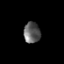
Tissue: prostate
Cell type: T cells
Senescence score: 0.8022
Nuclear area (px): 336
Mean DAPI intensity: 96.152